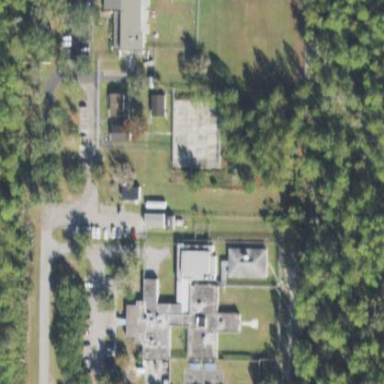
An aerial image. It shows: Prison.